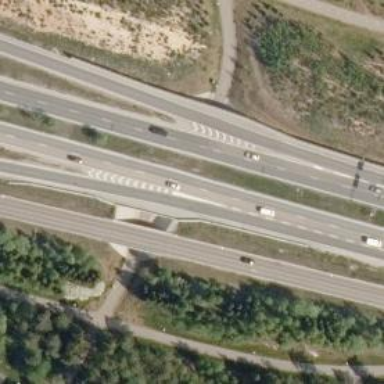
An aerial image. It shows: Trunk link road with asphalt surface. The road has functional class of tertiary.